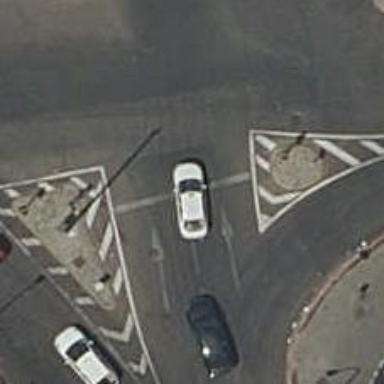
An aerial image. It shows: Road with traffic signals.